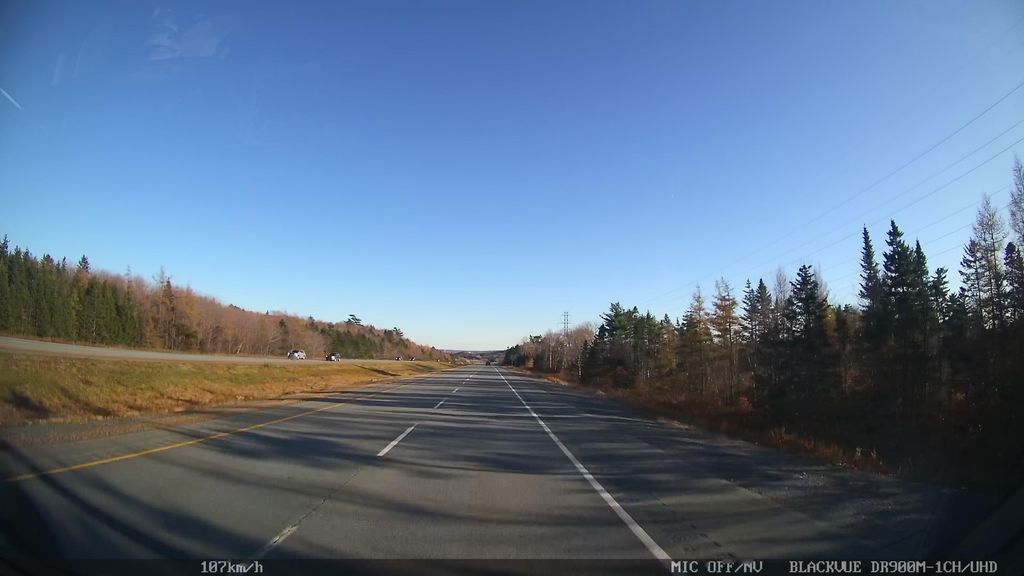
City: halifax